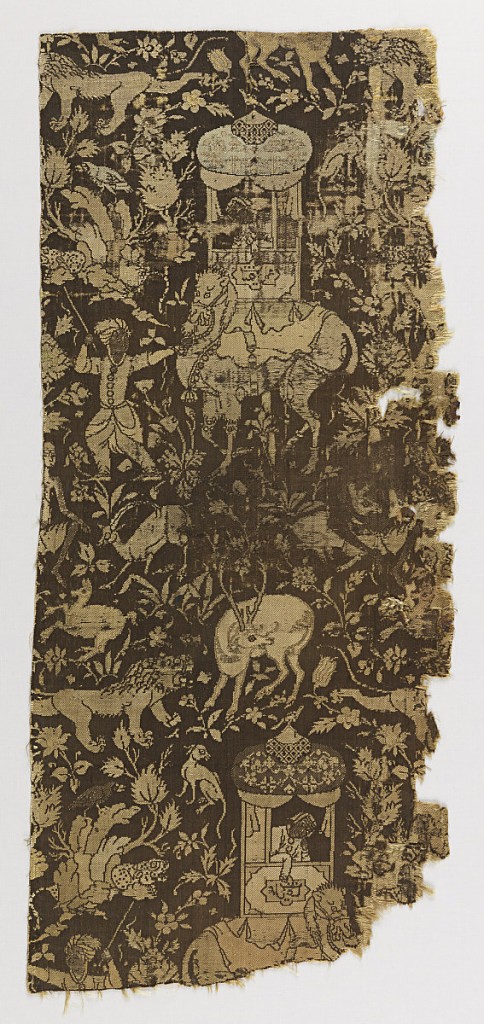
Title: Textile
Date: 16th century
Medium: silk, gilded parchment wrapped around silk core Technique: compound satin weave
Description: Episode from the story of Laila and Majnun; repeated in reversed rows in pale golds and tans and very pale turquoise on dark brown ground (originally yellow, salmon, light green, light blue and white on black ground). Laila in a houdah on a camel led by a turbaned servant; inscription in cartouche on side of houda: Amal: Ghiyath, meaning, "The work of Ghiyath". Majnun seated, holding a gazelle; flowering plants and birds and animals, including spotted leopard, stag, roaring lion, antelope, dog, fill the ground. Certain details like lion, houdah peak, faces, parts of plans show traces of gilt foil applied to vellum and wound on silk core; metal traces are so scant, however, that to superficial glance, all areas appear to be in silk.
*NOTE: A pair of lovers whose story was told by Nizami, a famous Persian poet (1140-1203), in his "Khamsa" and who were thereafter popular subjects in miniatures, pottery, and personage textiles. Parental opposition separated the lovers, and Majnun wandered in the desert writing poetry, alone except for the wild creatures he tamed. Laila seeks him there and finds him with a gazelle whose eyes remind him of her.